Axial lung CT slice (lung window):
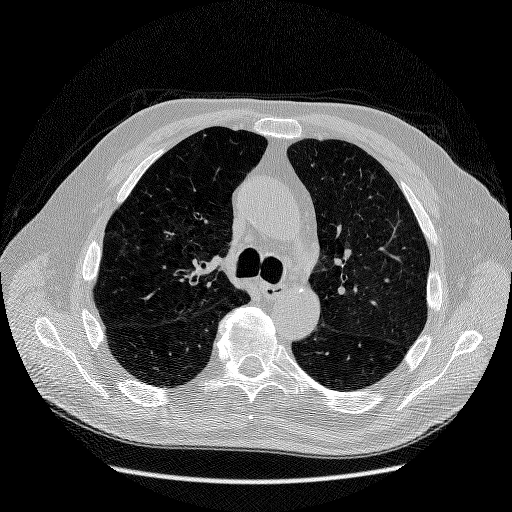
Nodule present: no